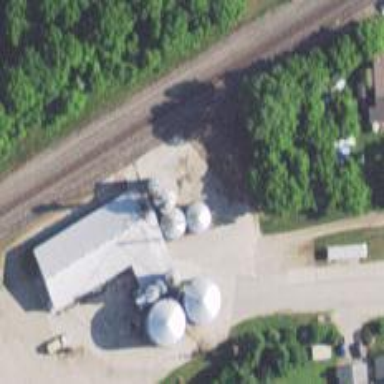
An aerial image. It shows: Silo.